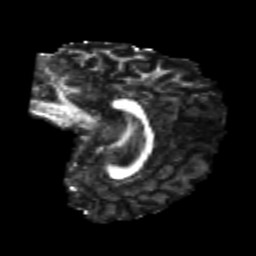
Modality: FA
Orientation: sagittal
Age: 22
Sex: female
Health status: healthy
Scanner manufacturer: philips
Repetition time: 7.386 s
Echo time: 0.08599 s